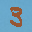
Label: 3